Question: I have looked through a number of open source and proprietary charting tools such as:
- <URL>
These are all good charting options, some have an added dataset in a separate panel used with interaction(Only Volume). I would like to have this with multiple charts, like this:

In the above image, there are separate charts for different indicators but when interacting with the chart you can see the values on the right side of all 5 indicators.
Would it be possible to append another chart and have combined interaction in the same way with any existing charting options?
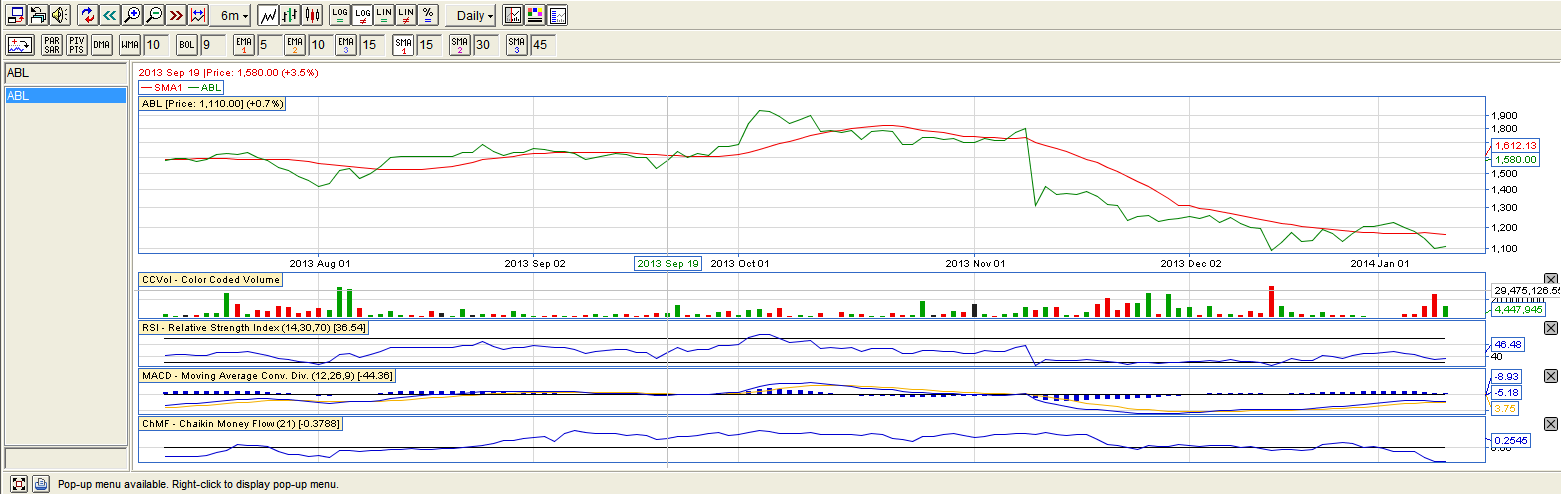
Answer: When using 'amCharts' you are not limited to 2 panels. You can have any number of them. It's just this example that has two. I guess most of other tools does the same.